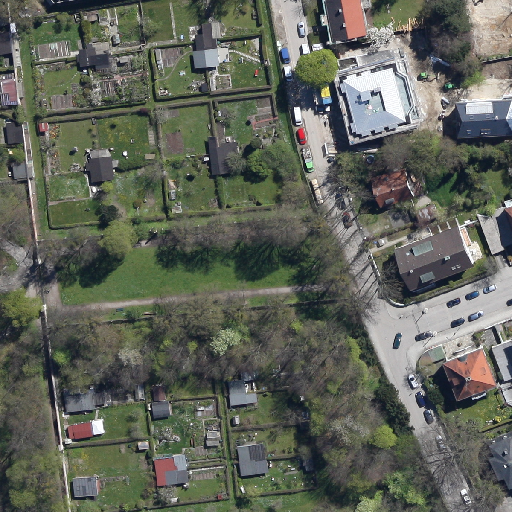
Referring expression: car in the parking area